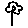
Label: flower